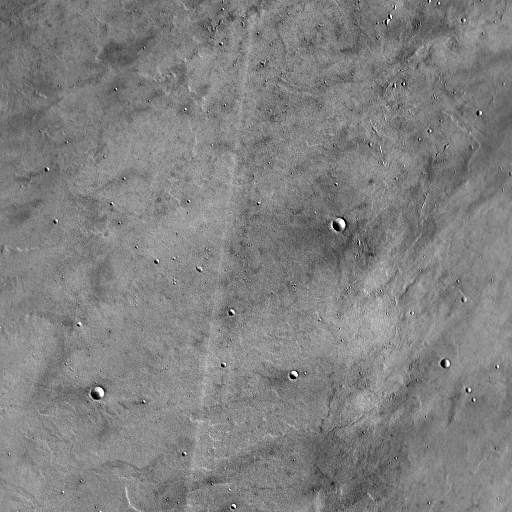
Crater classes present: Background, Other